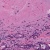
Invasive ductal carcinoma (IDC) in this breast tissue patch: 0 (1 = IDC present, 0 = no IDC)